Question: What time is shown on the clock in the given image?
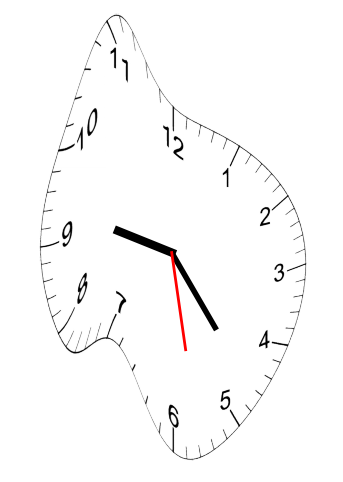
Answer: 09:23:28